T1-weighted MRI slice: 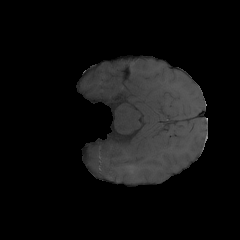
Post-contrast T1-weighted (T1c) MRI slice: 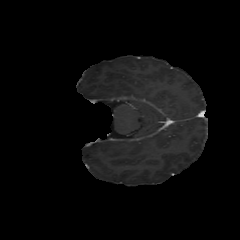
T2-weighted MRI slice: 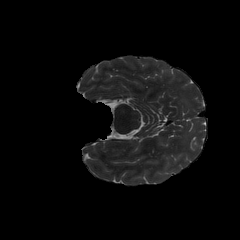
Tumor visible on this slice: no